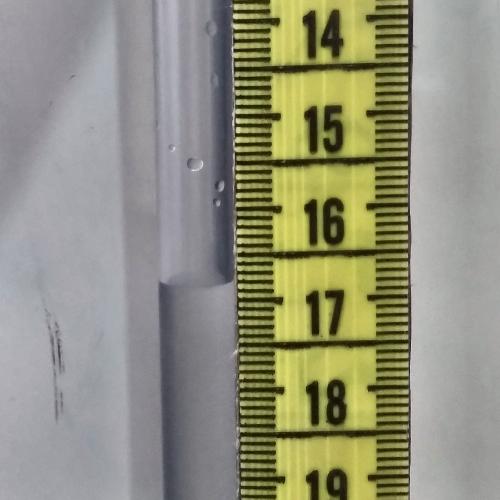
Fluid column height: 16.8 cm